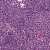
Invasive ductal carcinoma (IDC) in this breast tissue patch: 1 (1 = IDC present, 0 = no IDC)